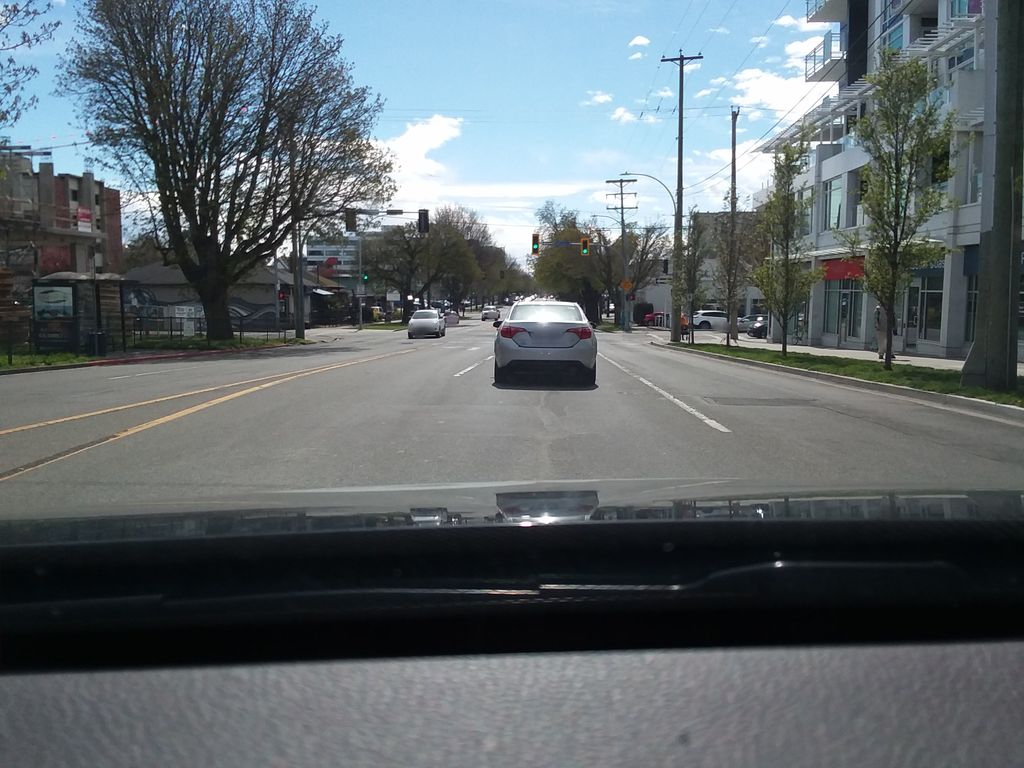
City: victoria